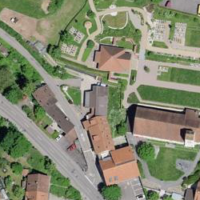
EUNIS habitat code: 55
Species observed at this site:
Leonurus cardiaca